【题型】填空题　【知识点】平面几何　【难度】easy
如图，$P$是$\odot O$外一点，$PA$、$PB$分别和$\odot O$切于$A$、$B$，$C$是弧$AB$上任意一点，过$C$作$\odot O$的切线分别交$PA$、$PB$于$D$、$E$，若$\triangle PDE$的周长为16，则$PA$长为\underline{\quad\quad}.

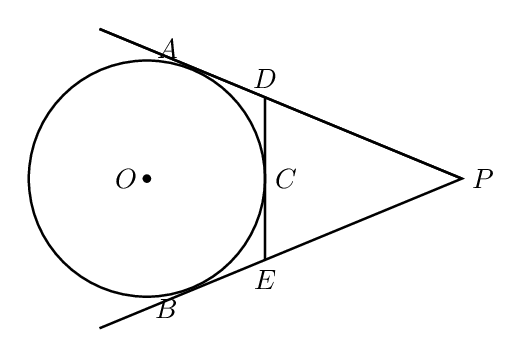
【解答】
\noindent \textbf{【答案】}8

\vspace{1em}
\noindent \textbf{【分析】}本题考查切线长定理，知识点是“从圆外一点引圆的两条切线，切线长相等”．解题方法是利用切线长定理将$\triangle PDE$的周长转化为$PA$、$PB$的长度关系；解题关键是识别相等的切线长，易错点是忽略切线长的等量转换．解题思路：根据切线长定理，将$\triangle PDE$的周长转化为$PA+PB$，结合$PA=PB$求解．

\vspace{1em}
\noindent \textbf{【详解】}由切线长定理：
\[
PA=PB,\ DA=DC,\ EC=EB.
\]
$\triangle PDE$的周长为：
\[
\begin{aligned}
PD+DE+PE &amp;= PD+DC+EC+PE \\
&amp; = PD+DA+EB+PE \\
&amp; = PA+PB
\end{aligned}
\]
已知周长为16，且$PA=PB$，故 $2PA=16$，解得 $PA=8$．

故答案为：$8$.